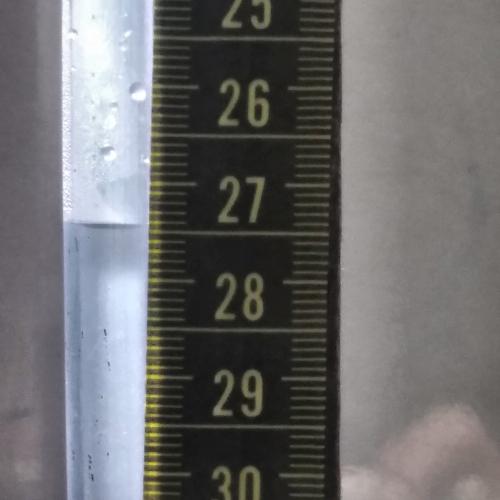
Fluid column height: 27.4 cm